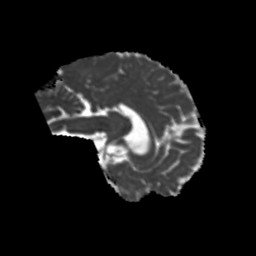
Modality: MD
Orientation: sagittal
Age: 44
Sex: female
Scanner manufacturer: siemens
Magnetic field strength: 3 T
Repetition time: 5.25 s
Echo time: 0.08 s